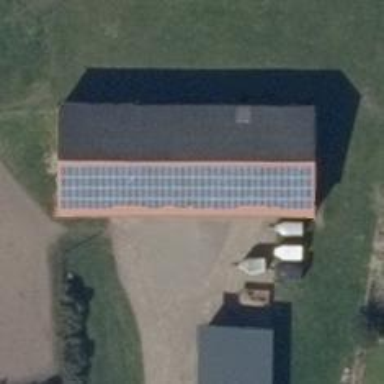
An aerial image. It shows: Solar photovoltaic panel generating electricity through small installation.